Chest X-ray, PA view. Patient: 19 years old, sex F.
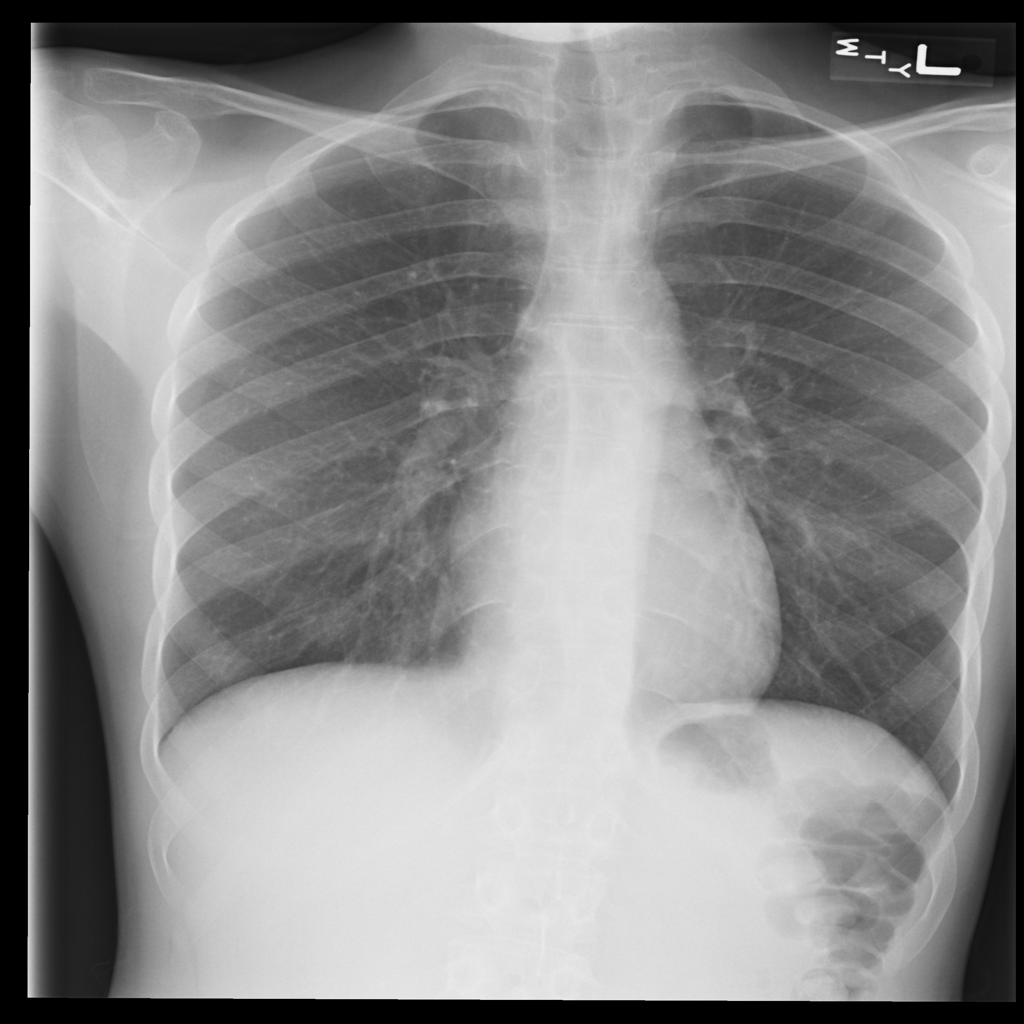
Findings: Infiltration